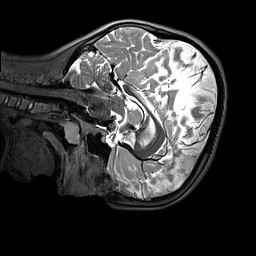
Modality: T2w
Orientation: sagittal
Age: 9
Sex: male
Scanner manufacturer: siemens
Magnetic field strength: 3 T
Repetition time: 3.2 s
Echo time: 0.408 s